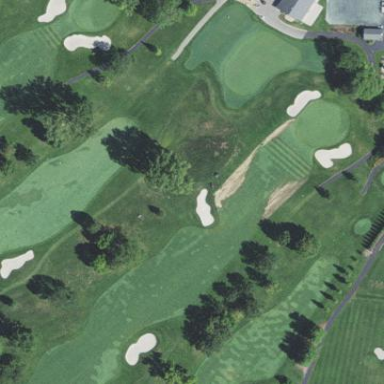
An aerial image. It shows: Well-maintained grassy area known as fairway on golf course.